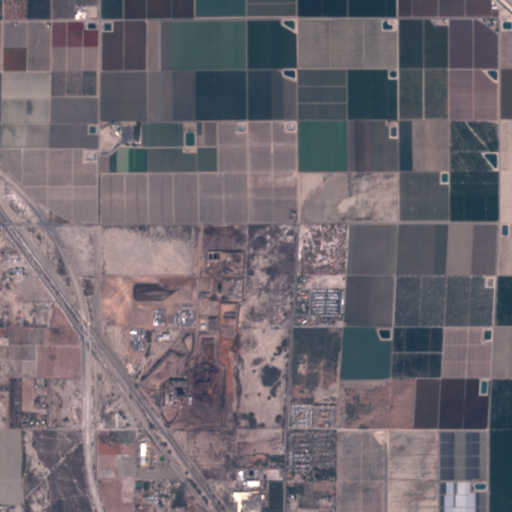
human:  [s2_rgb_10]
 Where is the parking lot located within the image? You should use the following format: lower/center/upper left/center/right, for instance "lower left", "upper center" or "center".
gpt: The parking lot is located in the upper left of the image.
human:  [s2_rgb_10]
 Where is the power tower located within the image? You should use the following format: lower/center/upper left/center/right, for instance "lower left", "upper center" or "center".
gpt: The power tower is located in the left of the image.
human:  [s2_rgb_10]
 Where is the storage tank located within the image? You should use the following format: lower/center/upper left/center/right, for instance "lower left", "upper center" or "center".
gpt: The storage tank is located in the lower center of the image.
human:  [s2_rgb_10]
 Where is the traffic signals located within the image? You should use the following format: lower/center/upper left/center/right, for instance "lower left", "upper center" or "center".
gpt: The traffic signals is located in the center left of the image.
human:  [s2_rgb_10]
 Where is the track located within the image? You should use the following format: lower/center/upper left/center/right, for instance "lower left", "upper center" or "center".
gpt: There is no track in the image.